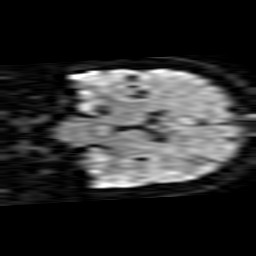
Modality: TRACE
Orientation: coronal
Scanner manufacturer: ge
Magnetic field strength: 1.5 T
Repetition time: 7.5 s
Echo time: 0.0964 s